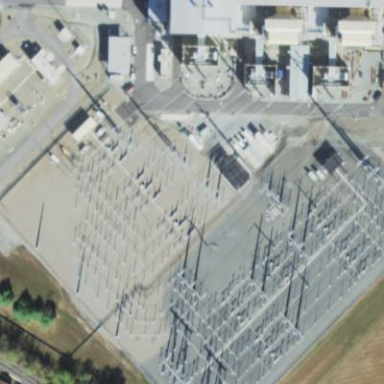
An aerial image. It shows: Power substation.